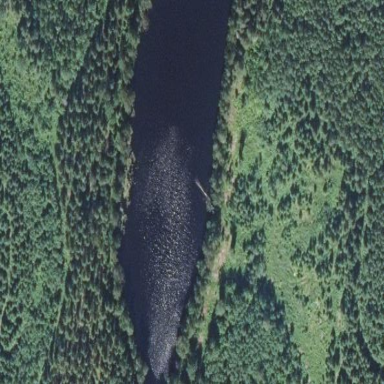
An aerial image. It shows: Pond with natural water.